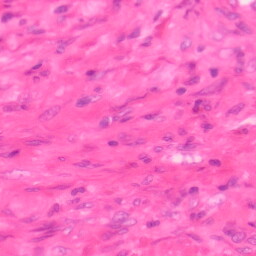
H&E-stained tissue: Colon